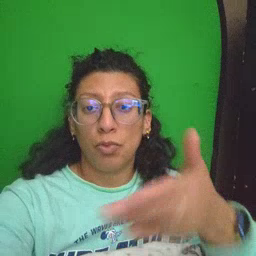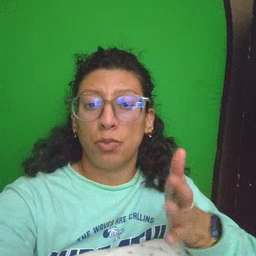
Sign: bedroom